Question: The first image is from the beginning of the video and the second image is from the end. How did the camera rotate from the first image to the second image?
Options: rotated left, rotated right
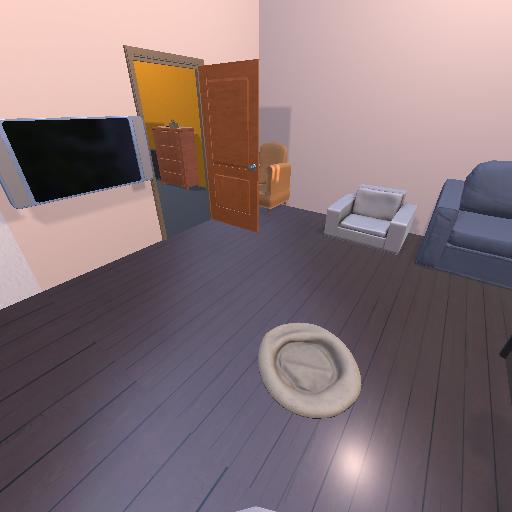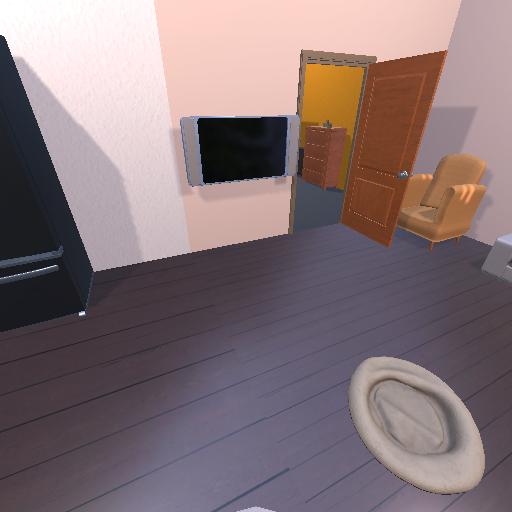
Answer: rotated left